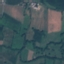
Label: Pasture